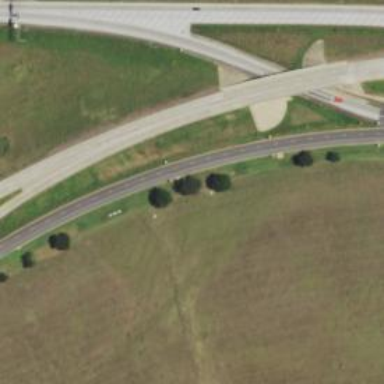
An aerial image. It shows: Secondary road with frontage road.